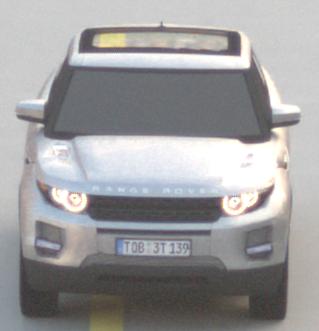
Make: Land Rover
Model: Range Rover Evoque 2.0 Si4
Detailed model: Range Rover Evoque (I)
Model produced from: 2011/08
Model produced until: 2013/11
Doors: 5
Color: white
Road condition: dry road
Daytime: sunrise or sunset
Contrast: low contrast